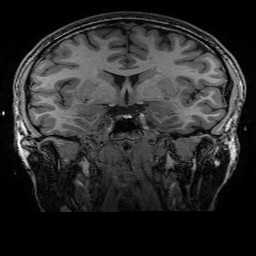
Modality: T1w
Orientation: sagittal
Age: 22
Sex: male
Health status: healthy
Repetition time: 2.53 s
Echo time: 0.0034 s